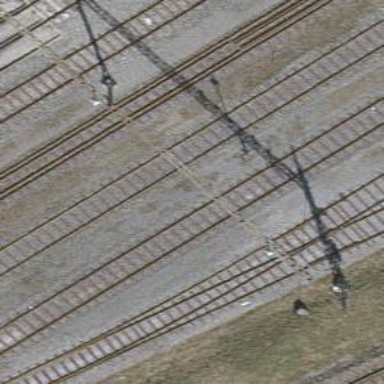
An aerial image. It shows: Catenary mast for power lines.